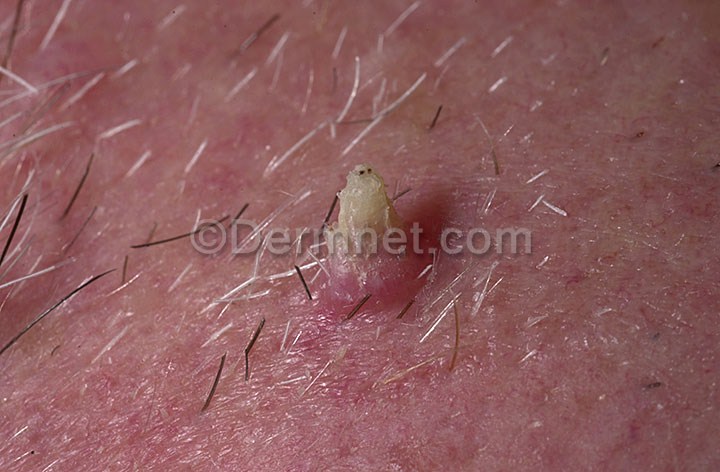
Disease: Actinic Keratosis Basal Cell Carcinoma and other Malignant Lesions